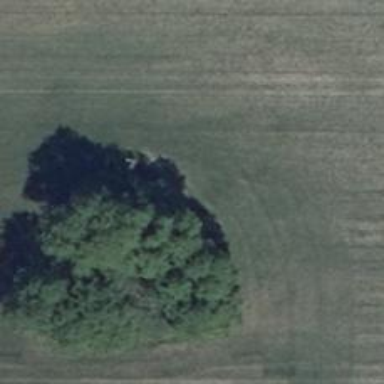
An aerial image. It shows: Hunting stand.